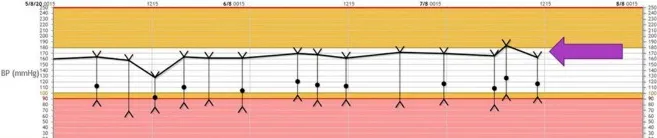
Respiratory rate, oxygen saturation, and blood pressure variability (block arrow) throughout the hospital stay (SBP 180-140 mmHg, DBP 60-100 mmHg).
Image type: pathology (immunostaining)